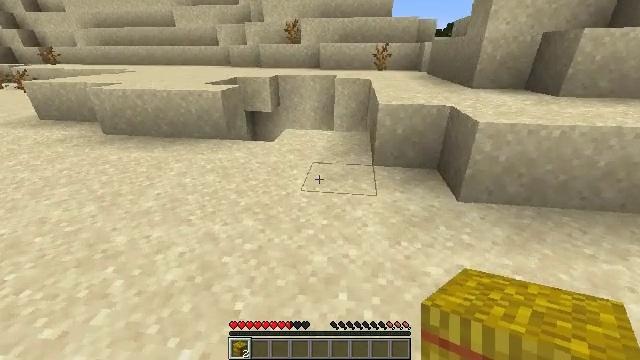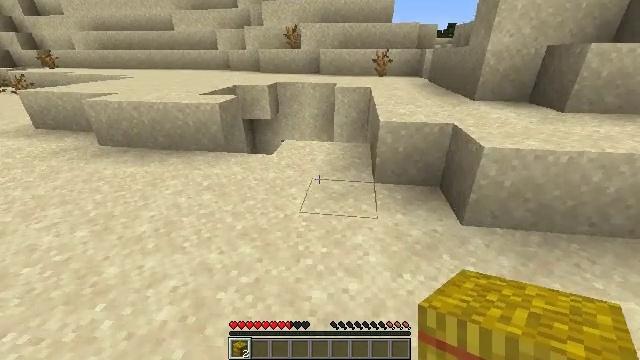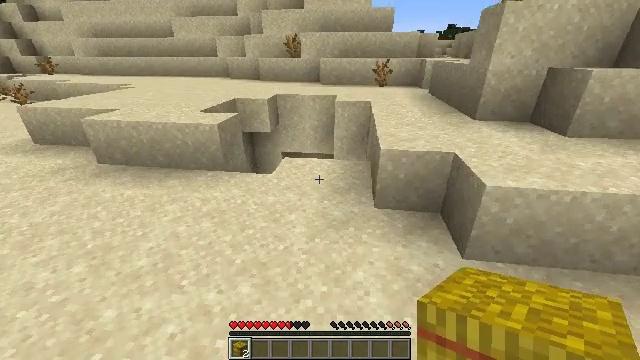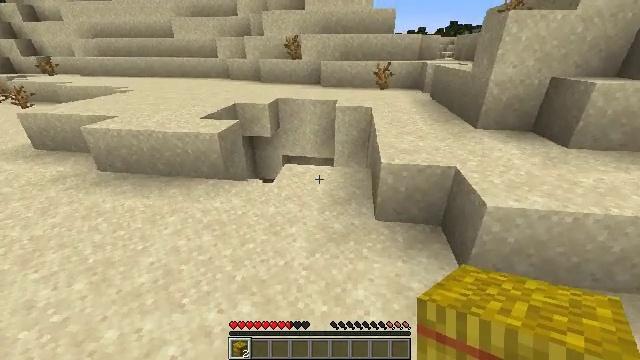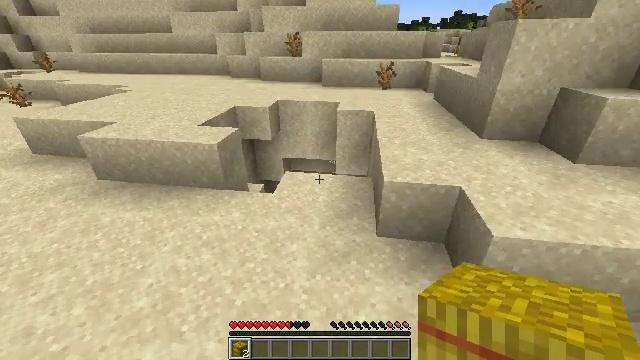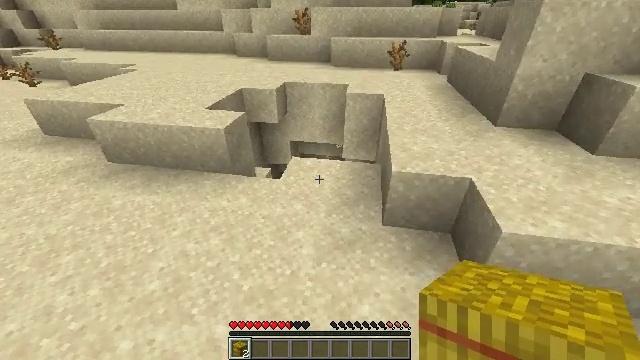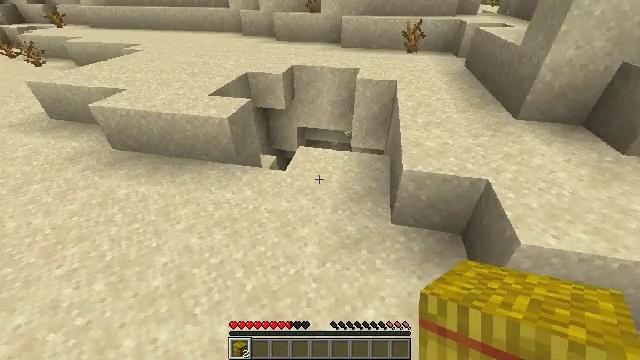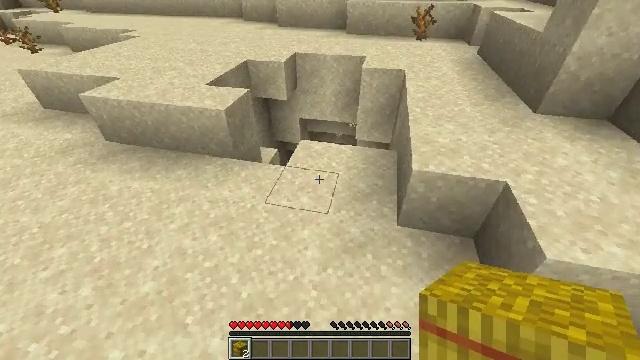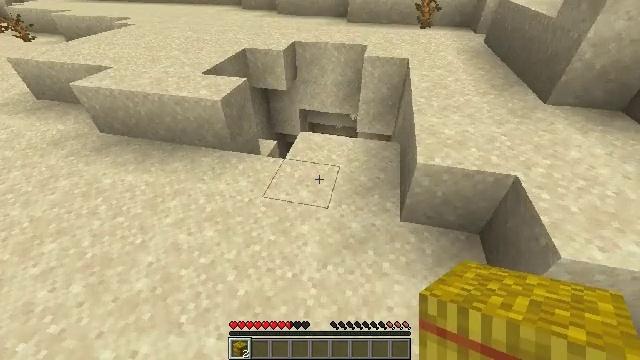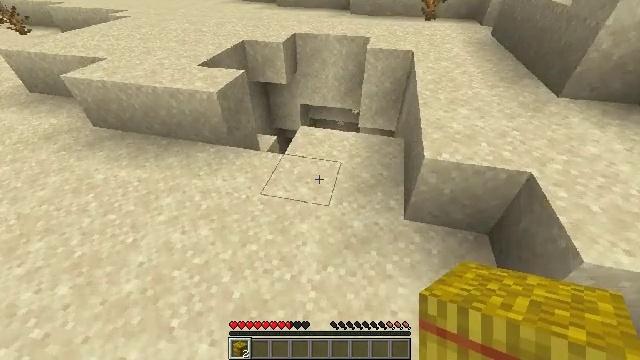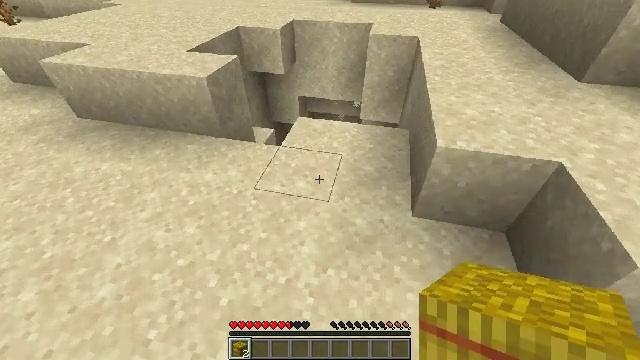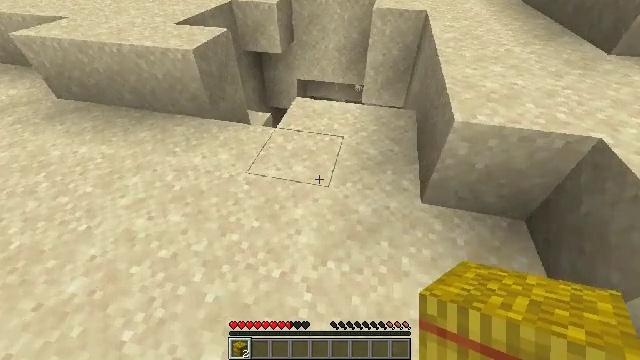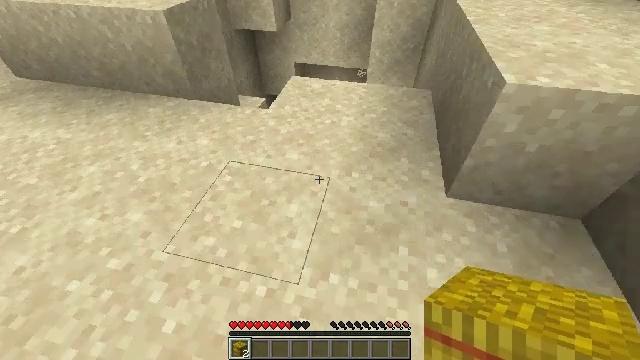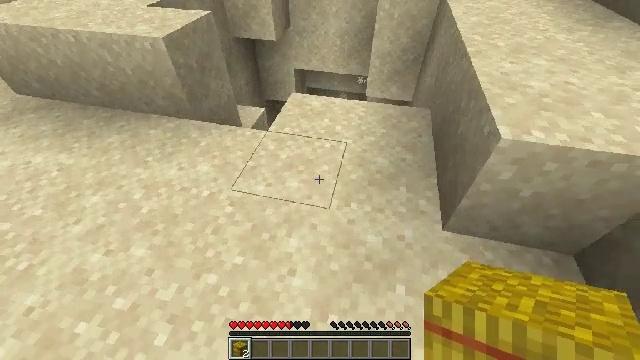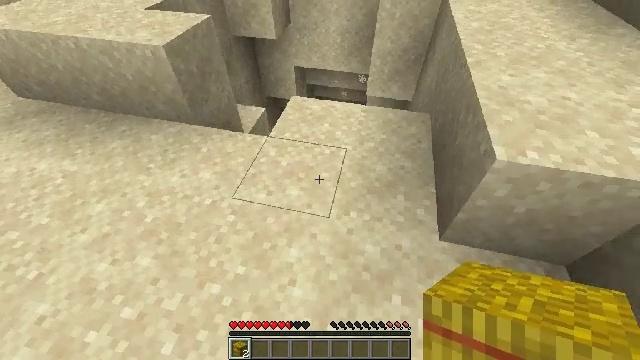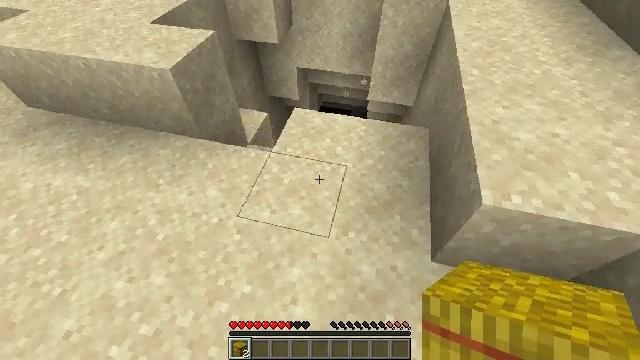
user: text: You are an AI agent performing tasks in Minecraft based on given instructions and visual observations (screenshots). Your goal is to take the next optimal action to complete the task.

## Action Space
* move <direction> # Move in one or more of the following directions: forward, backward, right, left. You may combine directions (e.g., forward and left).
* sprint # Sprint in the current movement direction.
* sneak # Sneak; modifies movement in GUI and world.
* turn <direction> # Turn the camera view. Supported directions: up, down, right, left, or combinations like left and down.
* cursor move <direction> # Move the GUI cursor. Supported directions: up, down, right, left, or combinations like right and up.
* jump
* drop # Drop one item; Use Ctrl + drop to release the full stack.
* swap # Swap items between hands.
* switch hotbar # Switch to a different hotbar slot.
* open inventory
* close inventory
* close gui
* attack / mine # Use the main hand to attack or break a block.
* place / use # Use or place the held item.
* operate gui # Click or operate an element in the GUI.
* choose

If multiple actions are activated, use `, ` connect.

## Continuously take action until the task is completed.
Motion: motion action
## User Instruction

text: Remove a hay block from the inventory.
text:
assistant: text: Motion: move forward, sprint, jump
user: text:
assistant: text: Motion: move forward, sprint, jump
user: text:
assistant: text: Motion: move forward, sprint, jump
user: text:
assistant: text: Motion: move forward, sprint, turn down, jump
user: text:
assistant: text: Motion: move forward, sprint, turn left and down, jump
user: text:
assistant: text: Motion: move forward, sprint, turn left and down, jump
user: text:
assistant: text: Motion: move forward, sprint, turn down, jump
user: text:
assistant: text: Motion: move forward, sprint, turn down, jump
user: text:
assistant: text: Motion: move forward, jump
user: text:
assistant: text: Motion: move forward, jump
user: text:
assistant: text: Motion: move forward, turn down, jump
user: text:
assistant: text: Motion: move forward, turn down, jump
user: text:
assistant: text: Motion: move forward, turn down, jump
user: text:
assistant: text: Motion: move forward, turn down, jump
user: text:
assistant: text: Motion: move forward, turn down, jump
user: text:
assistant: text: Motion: move forward, turn down, jump
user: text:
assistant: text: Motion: move forward, turn down, jump
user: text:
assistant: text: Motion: move forward, turn down, jump
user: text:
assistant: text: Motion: move forward, turn down, jump
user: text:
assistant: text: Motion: move forward, turn down
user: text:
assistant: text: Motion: move forward, turn down
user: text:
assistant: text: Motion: move forward
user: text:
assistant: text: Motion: move forward
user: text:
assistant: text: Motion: move forward
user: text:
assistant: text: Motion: move forward, turn down
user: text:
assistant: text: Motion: move forward, turn down
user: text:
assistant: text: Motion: move forward
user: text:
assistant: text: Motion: no_op
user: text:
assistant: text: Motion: sneak
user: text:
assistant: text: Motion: sneak